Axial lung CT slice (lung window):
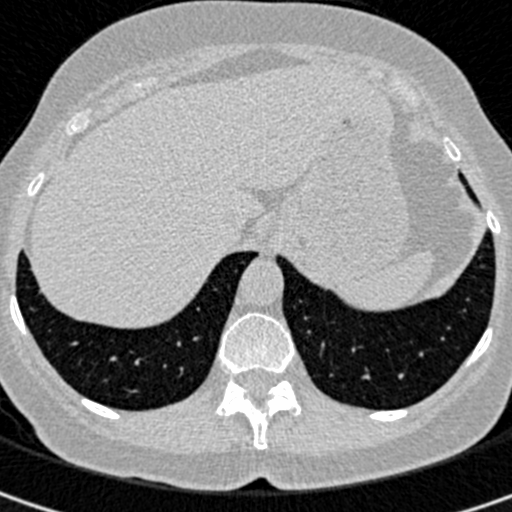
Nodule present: no